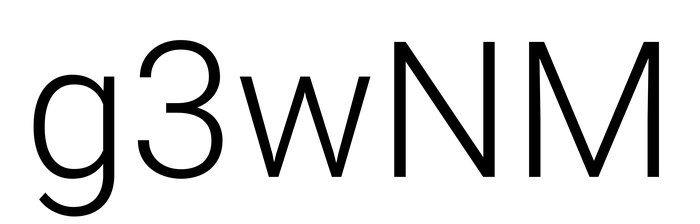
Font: Roboto_Light